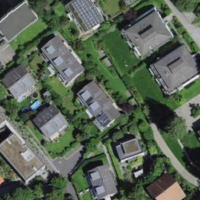
EUNIS habitat code: 54
Species observed at this site:
Cotinus coggygria